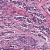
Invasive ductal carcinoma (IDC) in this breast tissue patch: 1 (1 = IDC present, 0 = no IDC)